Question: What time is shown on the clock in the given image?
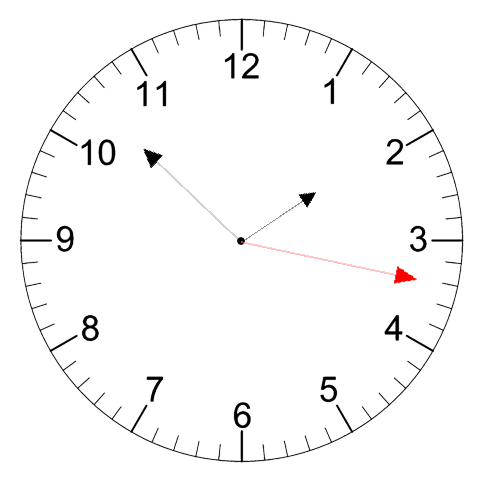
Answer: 01:52:17